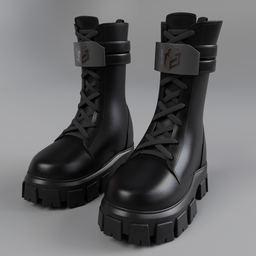
Label: people